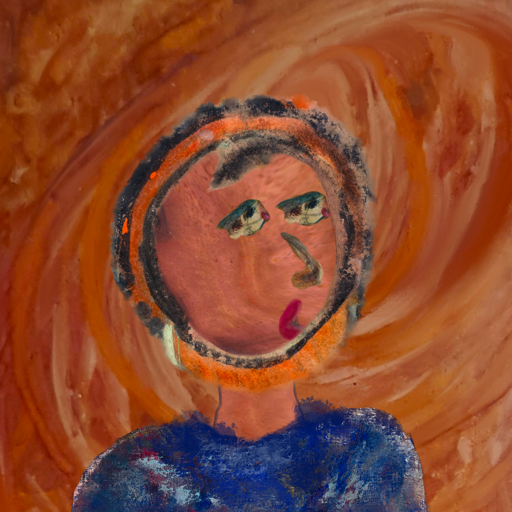
Background: Pious_Lady, Head And Neck Side: Mother_And_Son_Mother, Face Side: Pipe, Bust: Irani, Hair Side: Childish, Head Accessory: Blank, Second Necklace: Blank, Necklace: Blank, Baby: Blank